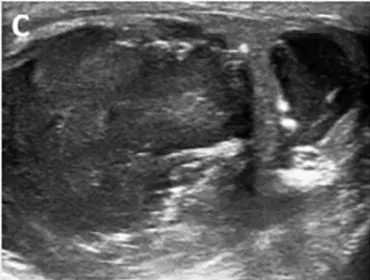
(B, C) Viscous fluid was seen in the cystic part, and large calcified spots were detected in some areas.
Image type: radiology (ultrasound)